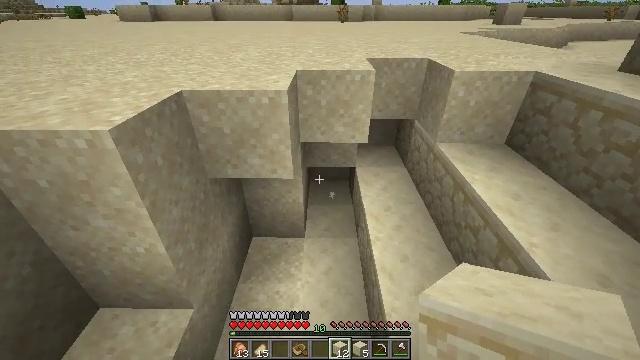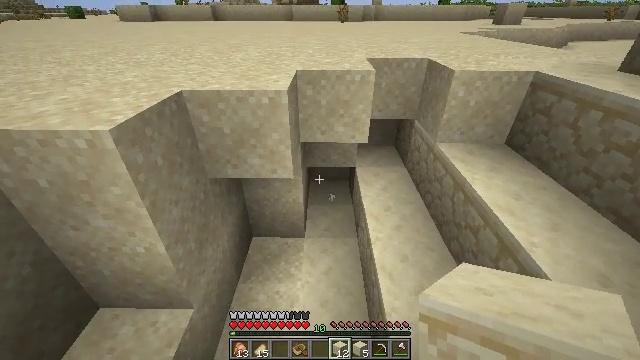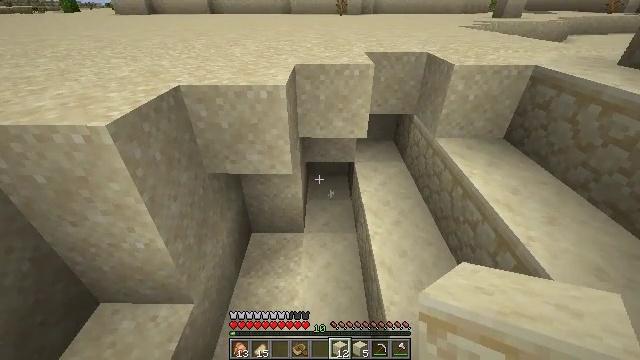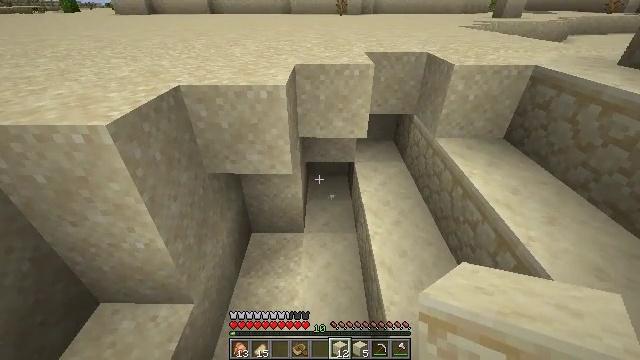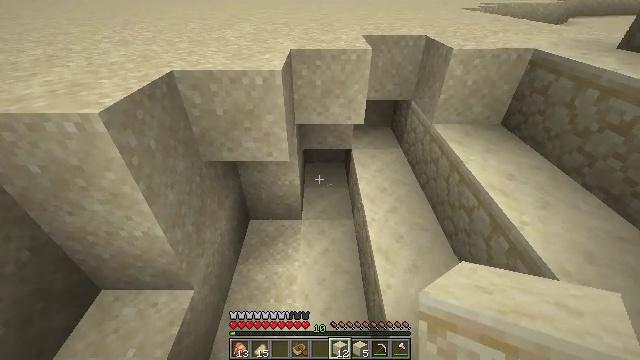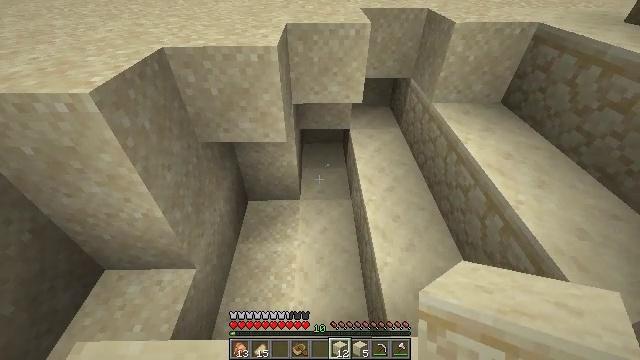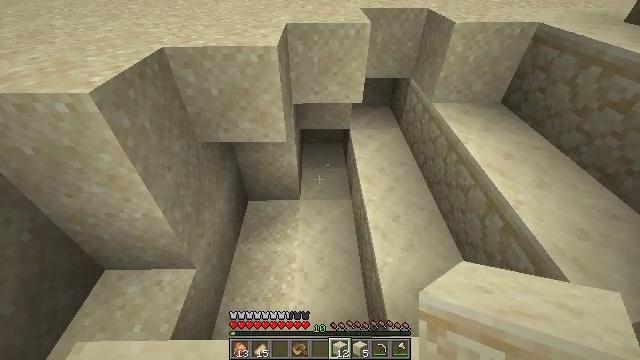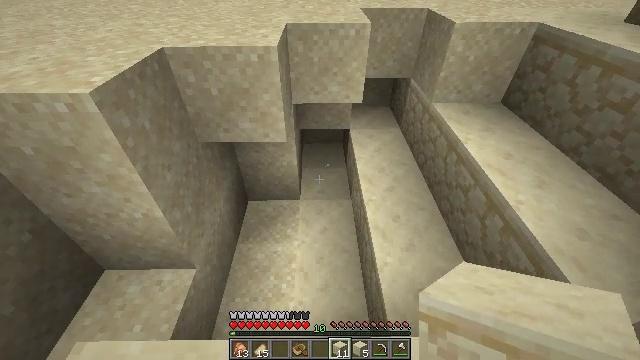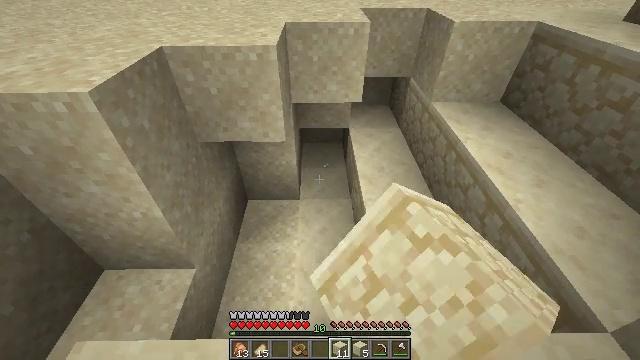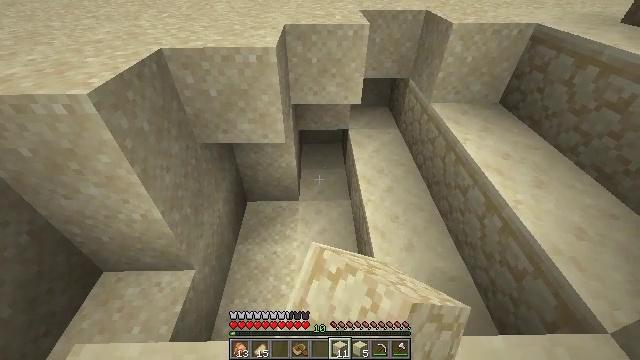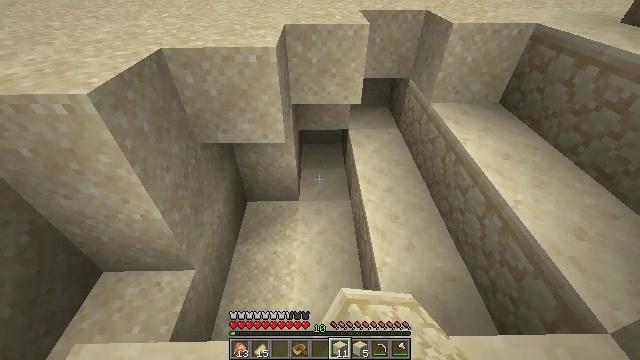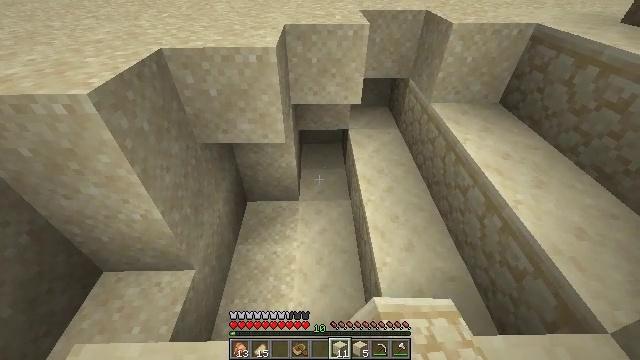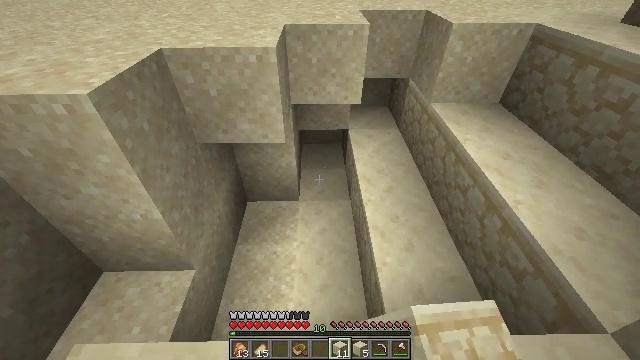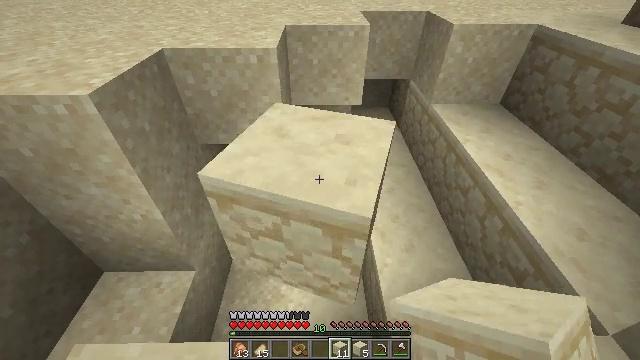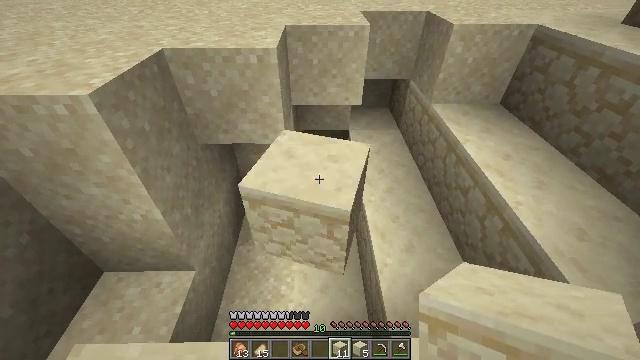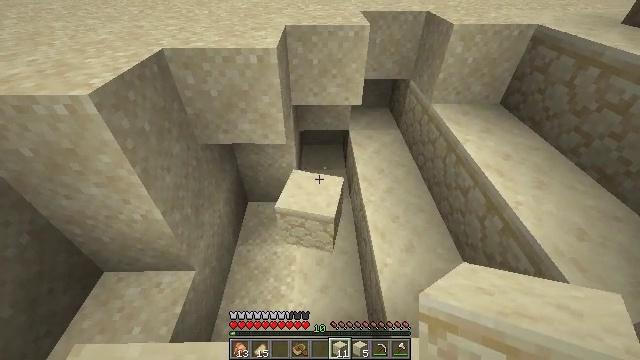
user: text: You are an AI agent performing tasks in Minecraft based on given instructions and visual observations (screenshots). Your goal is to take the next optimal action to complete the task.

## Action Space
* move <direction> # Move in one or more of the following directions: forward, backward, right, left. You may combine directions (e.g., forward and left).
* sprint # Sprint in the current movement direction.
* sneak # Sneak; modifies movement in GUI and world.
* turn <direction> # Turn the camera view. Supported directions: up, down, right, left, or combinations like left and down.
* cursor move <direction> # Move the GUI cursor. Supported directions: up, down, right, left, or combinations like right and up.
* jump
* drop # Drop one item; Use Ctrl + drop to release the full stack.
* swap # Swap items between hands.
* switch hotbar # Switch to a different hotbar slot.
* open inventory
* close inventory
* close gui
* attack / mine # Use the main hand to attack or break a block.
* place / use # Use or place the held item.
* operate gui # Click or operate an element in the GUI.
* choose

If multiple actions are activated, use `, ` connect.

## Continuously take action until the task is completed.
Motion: motion action
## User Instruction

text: Remove a sandstone block from the inventory.
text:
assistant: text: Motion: no_op
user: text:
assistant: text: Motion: turn down
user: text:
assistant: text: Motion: no_op
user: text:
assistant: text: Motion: turn down
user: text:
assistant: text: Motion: turn down
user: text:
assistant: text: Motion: no_op
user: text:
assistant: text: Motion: drop
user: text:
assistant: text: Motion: drop
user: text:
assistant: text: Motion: drop
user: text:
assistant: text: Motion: drop
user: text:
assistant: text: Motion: drop
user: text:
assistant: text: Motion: drop
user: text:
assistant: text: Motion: drop
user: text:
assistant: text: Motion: drop
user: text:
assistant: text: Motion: no_op
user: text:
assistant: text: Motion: open inventory
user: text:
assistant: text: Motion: open inventory
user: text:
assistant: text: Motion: open inventory
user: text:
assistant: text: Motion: open inventory
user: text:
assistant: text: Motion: cursor move right and down
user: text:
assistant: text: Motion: cursor move right and down
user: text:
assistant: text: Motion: no_op
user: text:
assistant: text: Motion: no_op
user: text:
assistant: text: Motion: no_op
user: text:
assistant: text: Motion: cursor move left and up
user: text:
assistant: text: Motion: cursor move up
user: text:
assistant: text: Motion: no_op
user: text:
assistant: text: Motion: operate gui
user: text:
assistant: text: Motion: operate gui
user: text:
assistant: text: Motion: operate gui